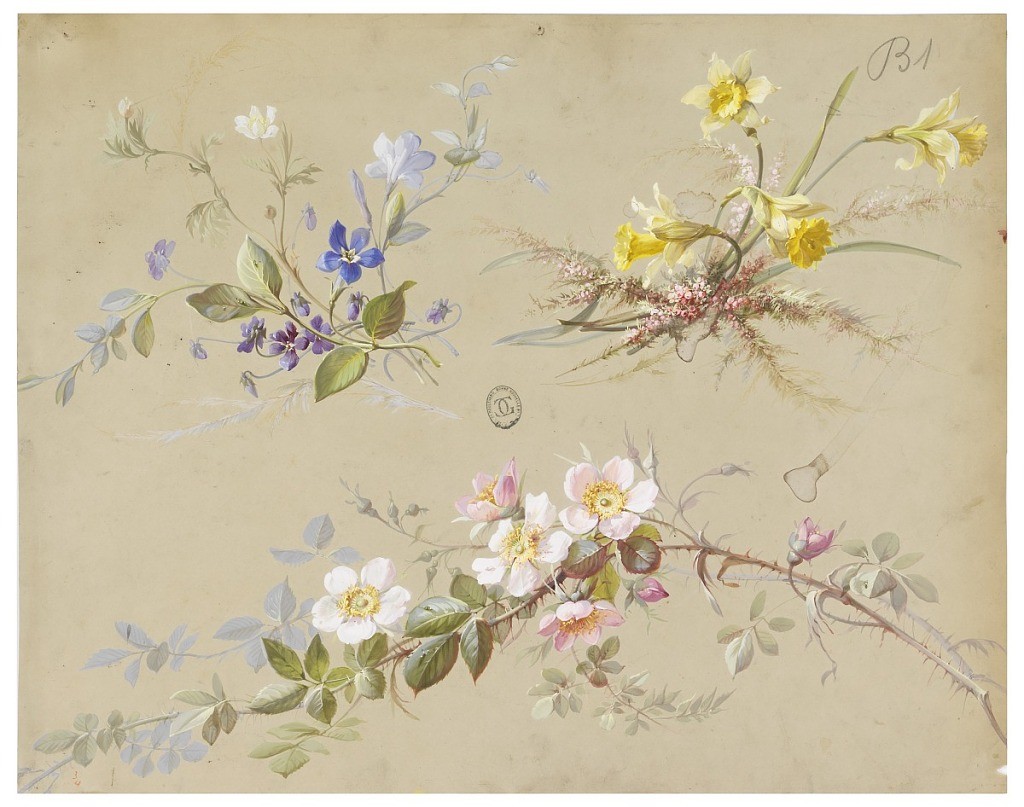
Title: Design for Wallpaper and Textile: Flowers
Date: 19th century
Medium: Brush and gouache on cream paper
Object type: Drawing
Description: Branches with blue flowers, yellow daffodils, and magnolia blossoms against light gray ground.